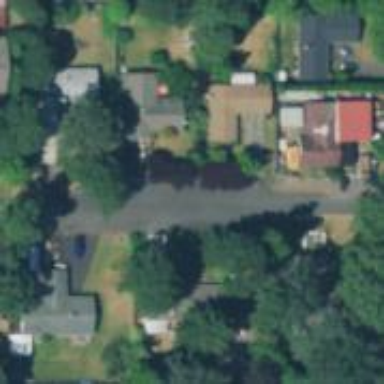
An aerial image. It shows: This residential area consists of single-family homes.